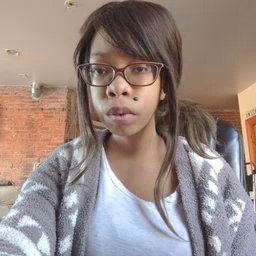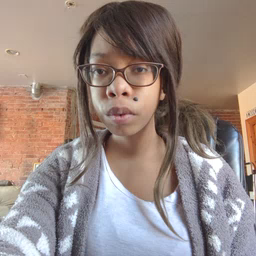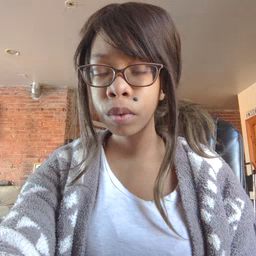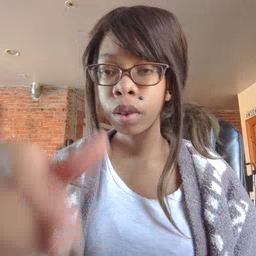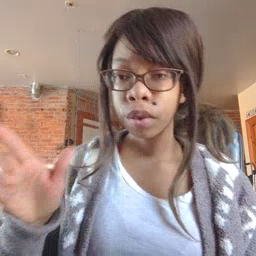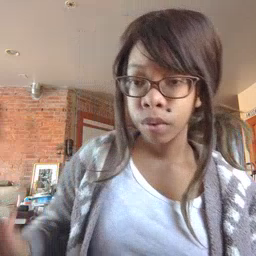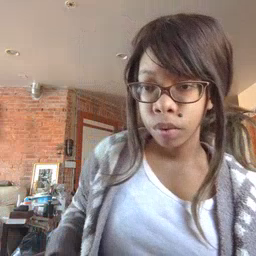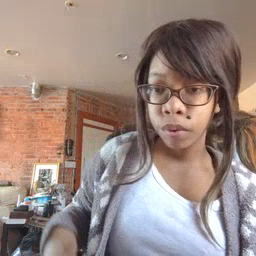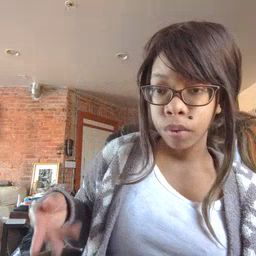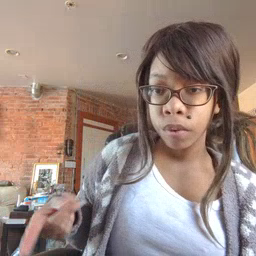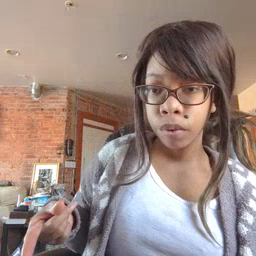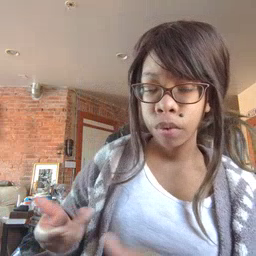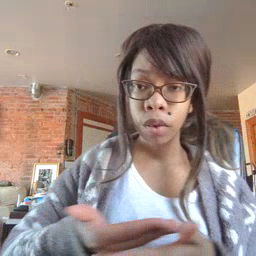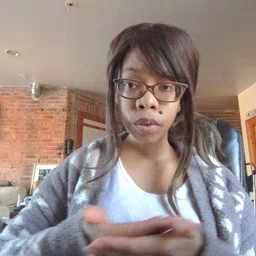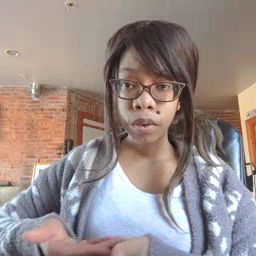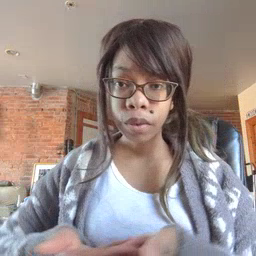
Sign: puppy